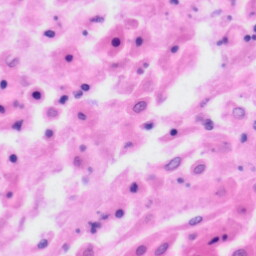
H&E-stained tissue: Tonsil